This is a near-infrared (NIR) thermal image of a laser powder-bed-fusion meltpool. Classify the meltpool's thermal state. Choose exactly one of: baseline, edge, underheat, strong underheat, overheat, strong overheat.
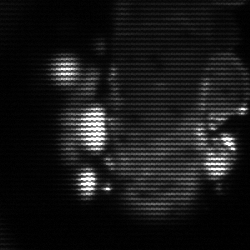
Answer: strong underheat